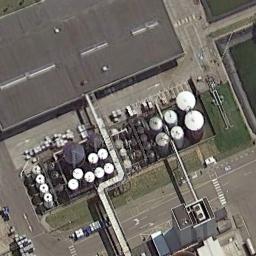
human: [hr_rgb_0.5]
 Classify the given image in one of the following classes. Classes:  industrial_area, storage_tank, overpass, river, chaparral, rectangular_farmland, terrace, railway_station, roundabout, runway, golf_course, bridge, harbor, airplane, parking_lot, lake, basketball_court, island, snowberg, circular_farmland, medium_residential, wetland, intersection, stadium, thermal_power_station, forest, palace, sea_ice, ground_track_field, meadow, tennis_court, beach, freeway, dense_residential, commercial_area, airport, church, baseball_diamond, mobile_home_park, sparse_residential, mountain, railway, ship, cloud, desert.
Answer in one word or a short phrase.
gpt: storage_tank